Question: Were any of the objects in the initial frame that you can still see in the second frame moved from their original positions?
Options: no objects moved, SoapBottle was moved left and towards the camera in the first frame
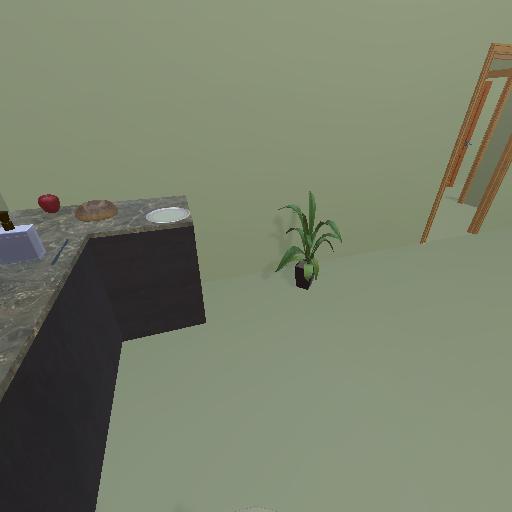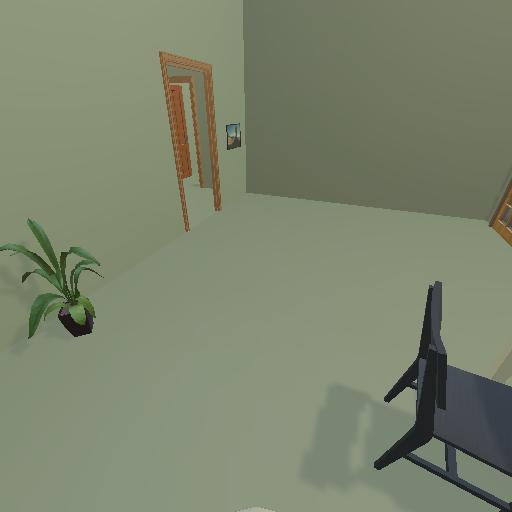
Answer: no objects moved